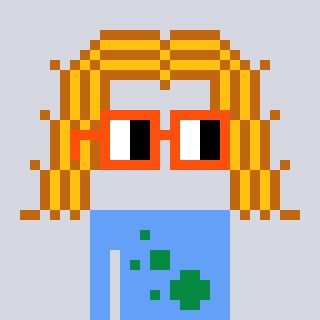
a pixel art character with square orange glasses, a hair-shaped head and a blue-colored body on a cool background